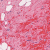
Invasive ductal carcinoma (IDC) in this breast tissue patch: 0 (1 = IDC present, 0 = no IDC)